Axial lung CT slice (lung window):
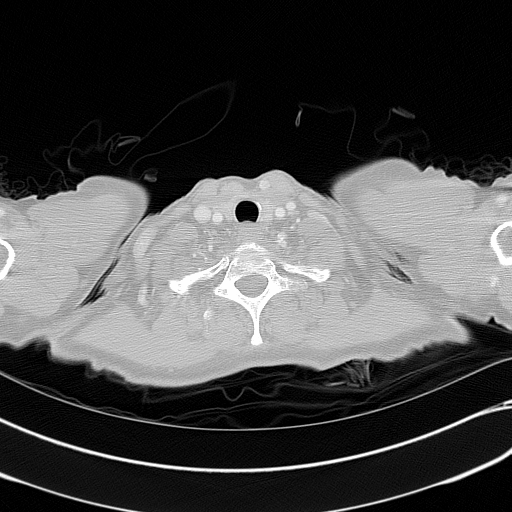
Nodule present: no